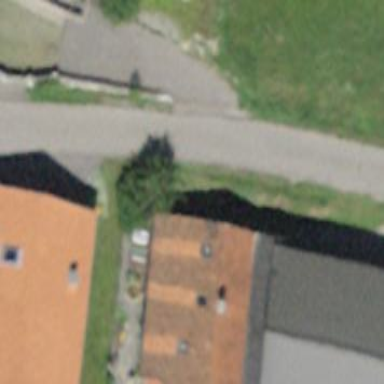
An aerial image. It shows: Residential building with gabled roof.